Question: I'm learning SQL using PostgreSQL as DBMS and I'm having some problem with a query that seems easy.
I'm supposed to find apps that have their language or their year different from all the others app.
The App table has 3 attributes: id(unique for each app),year,language
That's my solution which is not working (no result):
'''
select p.id, p.language, p.year
from app p
where not exists (select *
from app p2
where (p.id!=p2.id) AND (p.language=p2.language OR p.year=p2.year))
'''
There are the entries in my table:

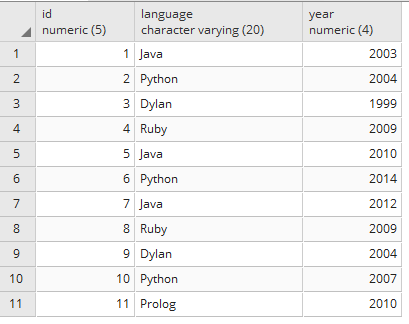
Answer: Do this as two separate comparisons:
'''
select p.id, p.language, p.year
from app p
where not exists (select 1
from app p2
where p.id <> p2.id AND p.year = p2.year
) or
not exists (select 1
from app p2
where p.id <> p2.id AND p.language = p2.language
) ;
'''
The problem with combining them into one statement is that either comparison overrides the other. So, if another row exists with a duplicate 'language', then you have a matching row and the 'not exists' filter takes effect. There is no need to even look at 'year'.